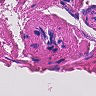
Metastatic tissue present: no